Interaction volume radius: 10 \u00c5
Interaction volume height: 10 \u00c5
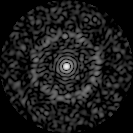
Disorder parameter: 0.8426